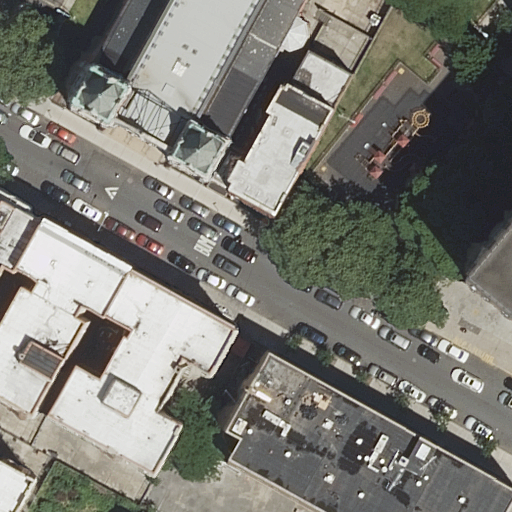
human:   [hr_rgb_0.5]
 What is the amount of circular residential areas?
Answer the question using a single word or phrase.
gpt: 0

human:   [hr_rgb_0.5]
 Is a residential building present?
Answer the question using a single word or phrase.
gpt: yes

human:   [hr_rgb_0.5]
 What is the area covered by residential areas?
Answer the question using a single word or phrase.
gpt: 1191m2

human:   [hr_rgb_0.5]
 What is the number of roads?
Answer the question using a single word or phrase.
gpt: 1

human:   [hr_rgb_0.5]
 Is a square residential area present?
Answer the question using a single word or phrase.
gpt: no

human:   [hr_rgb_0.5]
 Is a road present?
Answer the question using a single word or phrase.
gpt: yes

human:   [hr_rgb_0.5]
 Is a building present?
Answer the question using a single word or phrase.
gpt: yes

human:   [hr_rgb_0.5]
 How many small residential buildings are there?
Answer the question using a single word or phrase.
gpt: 3

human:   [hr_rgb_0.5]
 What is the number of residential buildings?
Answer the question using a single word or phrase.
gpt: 8

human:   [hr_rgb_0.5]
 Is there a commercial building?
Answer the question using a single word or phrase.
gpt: no

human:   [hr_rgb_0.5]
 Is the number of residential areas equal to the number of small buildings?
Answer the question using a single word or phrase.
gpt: no

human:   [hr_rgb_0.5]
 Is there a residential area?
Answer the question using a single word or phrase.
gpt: yes

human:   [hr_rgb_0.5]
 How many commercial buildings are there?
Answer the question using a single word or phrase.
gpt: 0

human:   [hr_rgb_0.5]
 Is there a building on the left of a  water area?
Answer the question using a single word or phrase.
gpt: no

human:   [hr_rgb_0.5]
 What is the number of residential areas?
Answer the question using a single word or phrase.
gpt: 1

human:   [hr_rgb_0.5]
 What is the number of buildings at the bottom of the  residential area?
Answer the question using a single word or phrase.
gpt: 8

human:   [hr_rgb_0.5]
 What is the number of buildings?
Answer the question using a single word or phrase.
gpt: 8

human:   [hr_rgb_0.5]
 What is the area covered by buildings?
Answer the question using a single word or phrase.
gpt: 3922m2

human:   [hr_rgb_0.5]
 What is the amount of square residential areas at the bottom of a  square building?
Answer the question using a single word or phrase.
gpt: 0

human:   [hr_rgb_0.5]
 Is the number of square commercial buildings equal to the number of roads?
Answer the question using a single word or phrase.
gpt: no

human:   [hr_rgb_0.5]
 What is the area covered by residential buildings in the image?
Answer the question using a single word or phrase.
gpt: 3922m2

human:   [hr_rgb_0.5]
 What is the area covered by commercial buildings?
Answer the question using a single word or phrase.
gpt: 0m2

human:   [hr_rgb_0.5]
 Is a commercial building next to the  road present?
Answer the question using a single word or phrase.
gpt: no

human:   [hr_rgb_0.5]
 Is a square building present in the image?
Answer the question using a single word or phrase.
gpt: no

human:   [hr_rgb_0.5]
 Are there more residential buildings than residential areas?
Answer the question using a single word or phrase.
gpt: yes

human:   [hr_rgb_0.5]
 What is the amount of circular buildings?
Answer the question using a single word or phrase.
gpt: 0

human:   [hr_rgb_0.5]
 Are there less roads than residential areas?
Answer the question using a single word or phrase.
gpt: no

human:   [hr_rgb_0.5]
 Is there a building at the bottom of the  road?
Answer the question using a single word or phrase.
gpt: yes

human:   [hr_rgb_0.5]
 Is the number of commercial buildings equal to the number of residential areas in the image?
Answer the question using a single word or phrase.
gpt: no

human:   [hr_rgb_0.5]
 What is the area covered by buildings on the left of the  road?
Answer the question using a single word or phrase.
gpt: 1059m2

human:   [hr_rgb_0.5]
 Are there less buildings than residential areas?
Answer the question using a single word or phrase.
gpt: no

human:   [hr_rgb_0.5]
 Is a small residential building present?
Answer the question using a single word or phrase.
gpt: yes

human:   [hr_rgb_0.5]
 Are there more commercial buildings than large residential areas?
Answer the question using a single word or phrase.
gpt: no

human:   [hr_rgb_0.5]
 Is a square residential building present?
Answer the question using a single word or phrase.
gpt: no

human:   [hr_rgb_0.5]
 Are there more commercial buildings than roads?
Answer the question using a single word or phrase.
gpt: no

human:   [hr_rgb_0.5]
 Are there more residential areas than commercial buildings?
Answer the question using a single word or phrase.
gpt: yes

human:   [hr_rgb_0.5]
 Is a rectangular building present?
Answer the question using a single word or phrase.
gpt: yes

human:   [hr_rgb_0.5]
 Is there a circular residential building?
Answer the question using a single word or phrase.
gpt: no

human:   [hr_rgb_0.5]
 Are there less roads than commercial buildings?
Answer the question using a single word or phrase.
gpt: no

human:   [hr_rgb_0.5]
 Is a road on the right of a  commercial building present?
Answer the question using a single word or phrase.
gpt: no

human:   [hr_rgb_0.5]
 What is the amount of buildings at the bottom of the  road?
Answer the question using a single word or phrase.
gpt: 4

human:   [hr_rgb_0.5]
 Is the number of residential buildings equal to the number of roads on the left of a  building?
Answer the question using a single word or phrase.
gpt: no

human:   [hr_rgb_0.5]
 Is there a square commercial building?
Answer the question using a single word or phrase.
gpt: no

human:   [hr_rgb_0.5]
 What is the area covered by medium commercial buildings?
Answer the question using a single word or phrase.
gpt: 0m2

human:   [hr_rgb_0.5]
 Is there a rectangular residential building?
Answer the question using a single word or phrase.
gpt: yes

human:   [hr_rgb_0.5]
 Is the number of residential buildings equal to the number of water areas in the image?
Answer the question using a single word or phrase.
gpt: no

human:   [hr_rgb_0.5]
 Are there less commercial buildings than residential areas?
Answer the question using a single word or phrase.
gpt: yes

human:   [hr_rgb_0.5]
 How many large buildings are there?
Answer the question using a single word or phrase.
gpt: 3

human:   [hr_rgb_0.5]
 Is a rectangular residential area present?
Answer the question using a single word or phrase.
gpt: no

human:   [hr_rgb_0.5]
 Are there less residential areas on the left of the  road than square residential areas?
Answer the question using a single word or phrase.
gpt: no

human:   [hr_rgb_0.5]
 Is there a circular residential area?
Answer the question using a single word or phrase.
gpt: no

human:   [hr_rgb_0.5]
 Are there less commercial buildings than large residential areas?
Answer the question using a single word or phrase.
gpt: yes

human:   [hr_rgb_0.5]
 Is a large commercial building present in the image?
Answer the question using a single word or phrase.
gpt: no

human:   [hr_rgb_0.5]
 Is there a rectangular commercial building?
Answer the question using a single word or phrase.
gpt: no

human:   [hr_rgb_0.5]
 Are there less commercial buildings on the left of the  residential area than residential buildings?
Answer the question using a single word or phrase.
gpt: yes

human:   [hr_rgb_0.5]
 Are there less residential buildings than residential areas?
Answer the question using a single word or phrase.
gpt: no

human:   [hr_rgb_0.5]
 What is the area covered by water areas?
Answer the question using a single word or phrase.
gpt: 0m2

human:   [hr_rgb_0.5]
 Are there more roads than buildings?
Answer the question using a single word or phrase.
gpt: no

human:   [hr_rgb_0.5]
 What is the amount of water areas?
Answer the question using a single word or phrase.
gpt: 0

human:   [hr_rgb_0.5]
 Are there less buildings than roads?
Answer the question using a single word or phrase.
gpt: no

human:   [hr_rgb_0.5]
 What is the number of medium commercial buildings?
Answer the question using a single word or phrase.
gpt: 0

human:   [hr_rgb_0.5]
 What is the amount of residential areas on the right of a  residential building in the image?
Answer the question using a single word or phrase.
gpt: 1

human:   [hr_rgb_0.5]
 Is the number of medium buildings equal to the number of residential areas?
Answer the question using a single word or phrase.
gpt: no

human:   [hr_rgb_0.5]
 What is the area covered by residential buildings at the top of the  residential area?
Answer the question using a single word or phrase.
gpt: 0m2